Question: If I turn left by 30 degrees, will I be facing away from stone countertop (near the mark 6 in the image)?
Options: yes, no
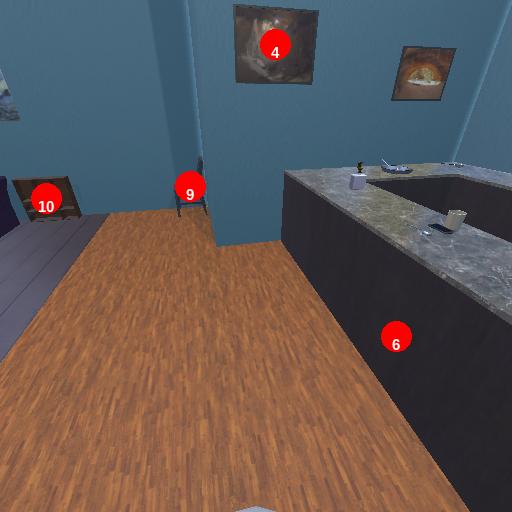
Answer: yes